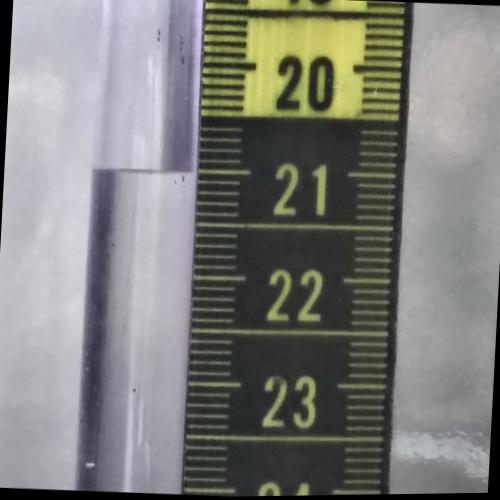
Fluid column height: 21.0 cm